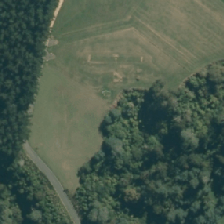
Land cover: shortrotation_cropland